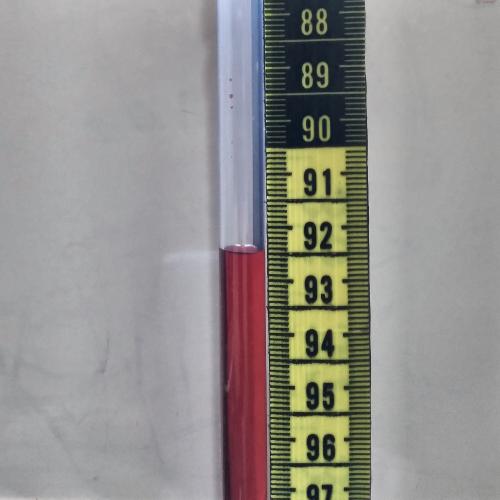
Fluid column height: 92.5 cm